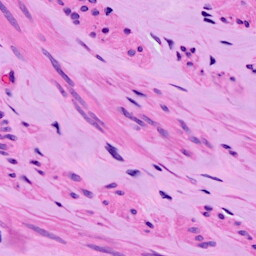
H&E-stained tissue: Ovarian